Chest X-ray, PA view. Patient: 22 years old, sex M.
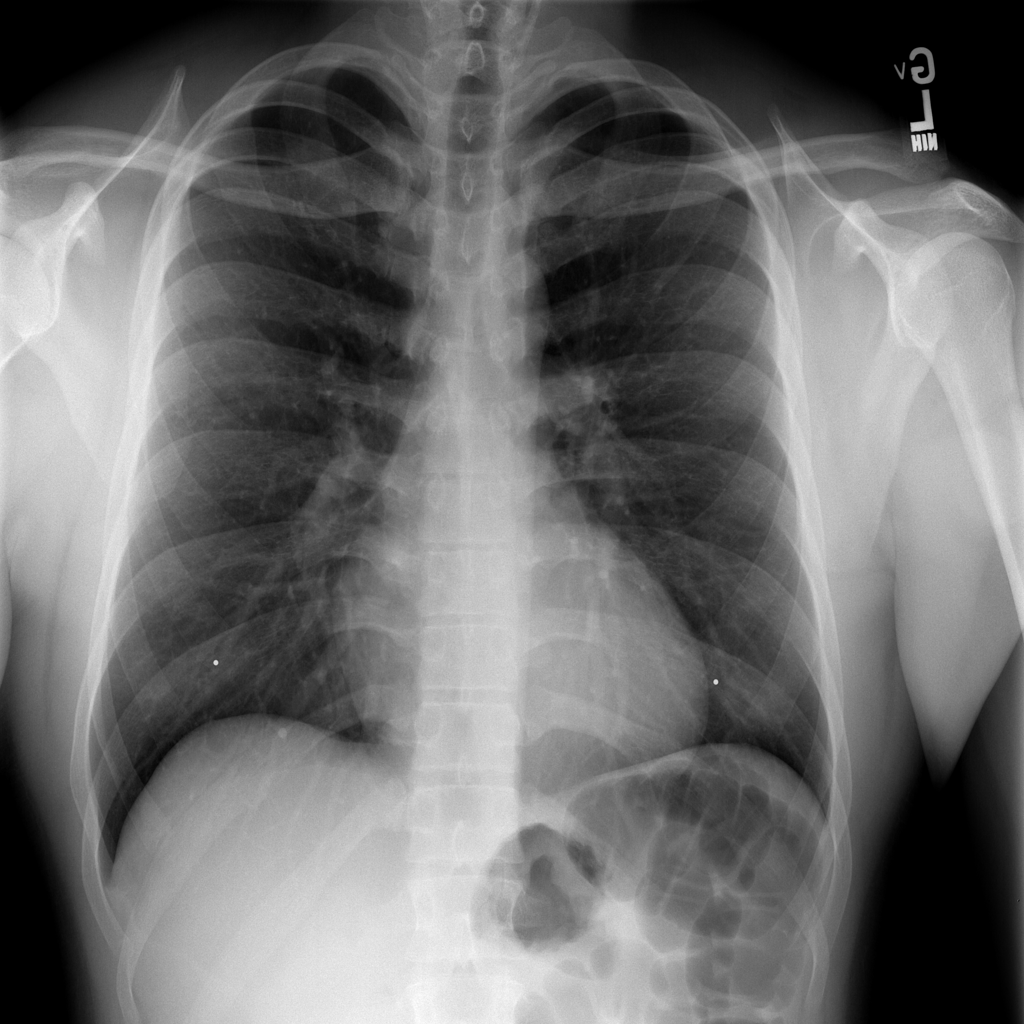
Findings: Cardiomegaly